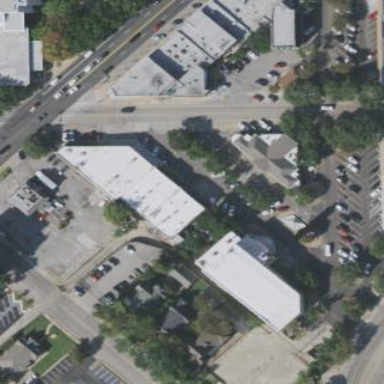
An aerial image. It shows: Retail building.